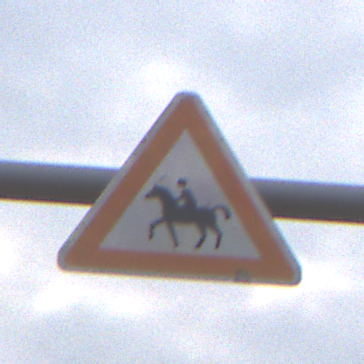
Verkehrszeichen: ReiterRechts
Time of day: Midday
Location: Outdoor (Suburban)
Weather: Overcast
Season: NotSpecified
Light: Natural